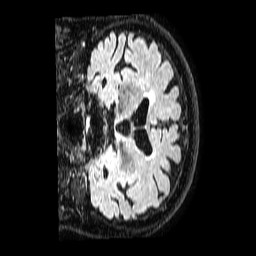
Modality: FLAIR
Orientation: coronal
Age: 77
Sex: male
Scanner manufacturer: philips
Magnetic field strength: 1.5 T
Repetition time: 4.8 s
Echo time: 0.3 s